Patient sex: M
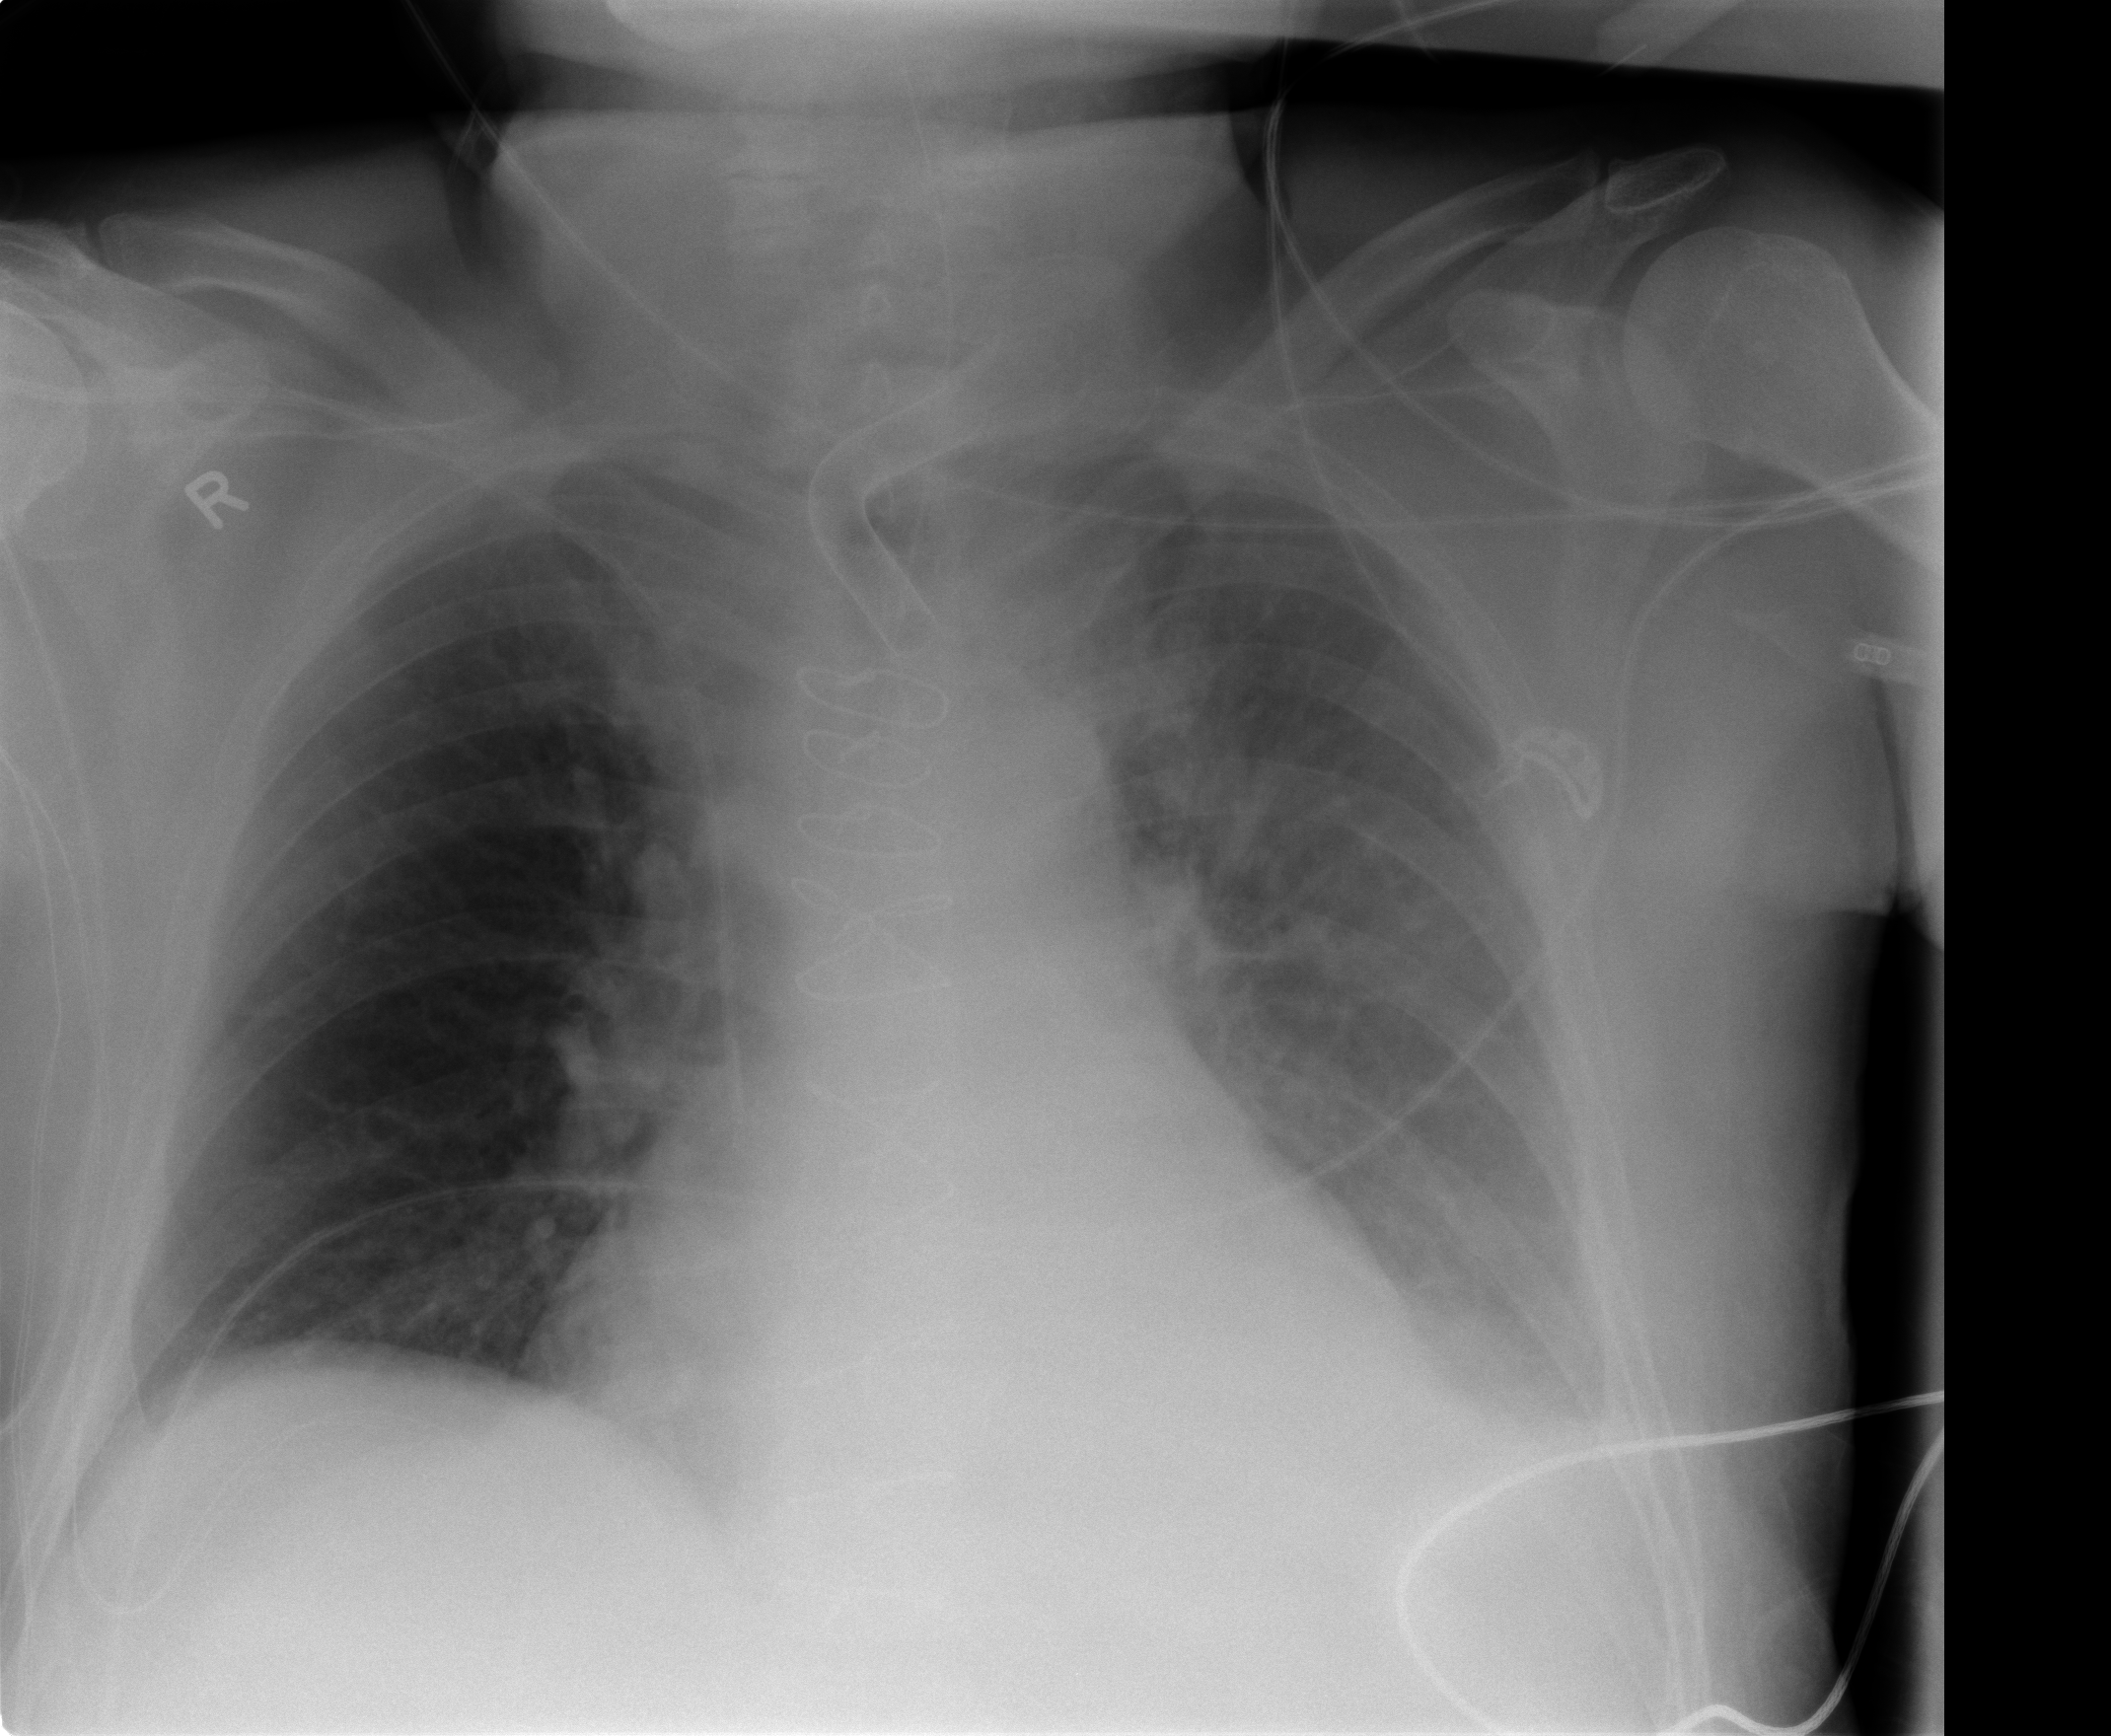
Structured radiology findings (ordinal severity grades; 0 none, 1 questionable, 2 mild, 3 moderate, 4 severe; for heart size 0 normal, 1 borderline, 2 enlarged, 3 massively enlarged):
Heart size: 2
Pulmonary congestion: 2
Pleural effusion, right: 0
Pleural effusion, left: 2
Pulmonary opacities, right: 0
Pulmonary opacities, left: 0
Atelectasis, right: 2
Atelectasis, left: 2